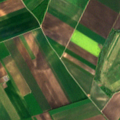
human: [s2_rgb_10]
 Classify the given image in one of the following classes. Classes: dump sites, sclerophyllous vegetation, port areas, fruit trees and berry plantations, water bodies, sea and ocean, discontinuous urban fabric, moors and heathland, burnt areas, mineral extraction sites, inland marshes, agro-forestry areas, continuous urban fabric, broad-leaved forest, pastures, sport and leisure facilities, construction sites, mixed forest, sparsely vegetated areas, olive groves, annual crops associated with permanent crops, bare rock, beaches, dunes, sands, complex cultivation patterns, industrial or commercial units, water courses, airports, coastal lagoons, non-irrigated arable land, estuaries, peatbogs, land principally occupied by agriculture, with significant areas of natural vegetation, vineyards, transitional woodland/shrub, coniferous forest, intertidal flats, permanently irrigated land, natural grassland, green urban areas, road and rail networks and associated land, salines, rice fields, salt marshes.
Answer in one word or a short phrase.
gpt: non-irrigated arable land, pastures